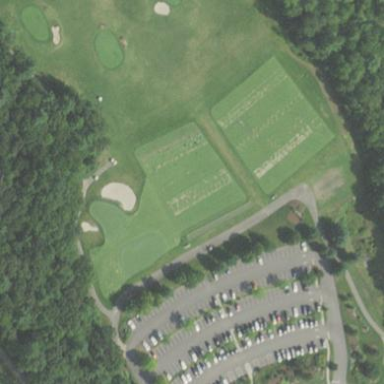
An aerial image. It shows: Golf tee.